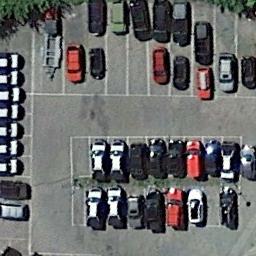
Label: parking_lot